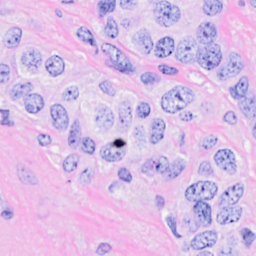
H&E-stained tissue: Breast